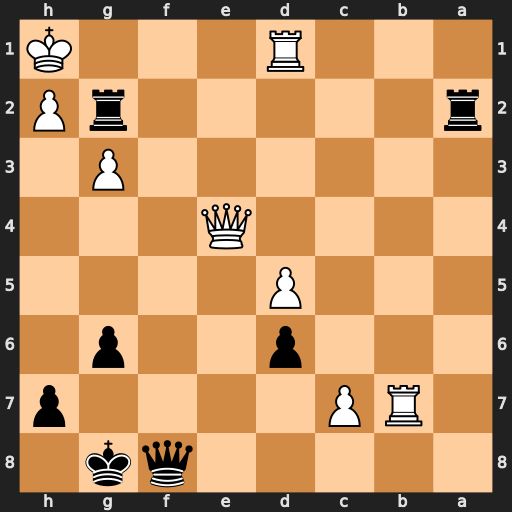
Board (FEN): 5qk1/1RP4p/3p2p1/3P4/4Q3/6P1/r5rP/3R3K
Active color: b
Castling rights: -
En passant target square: -
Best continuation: Rxh2+ Kg1 Qf2#